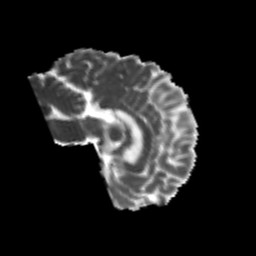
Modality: MD
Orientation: sagittal
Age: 23
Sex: female
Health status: healthy
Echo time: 0.074 s